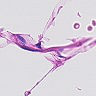
Metastatic tissue present: no